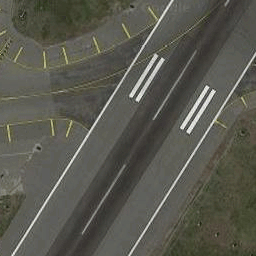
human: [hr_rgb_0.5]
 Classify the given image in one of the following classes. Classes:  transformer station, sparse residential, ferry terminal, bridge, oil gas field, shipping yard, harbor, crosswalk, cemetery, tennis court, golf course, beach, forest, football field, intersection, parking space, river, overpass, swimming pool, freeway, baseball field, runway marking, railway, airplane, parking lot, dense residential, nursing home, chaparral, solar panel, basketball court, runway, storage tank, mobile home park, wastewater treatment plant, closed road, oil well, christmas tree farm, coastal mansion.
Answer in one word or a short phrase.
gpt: runway